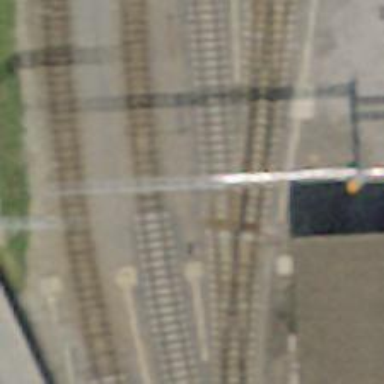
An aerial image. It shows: Narrow-gauge railway yard with electrified tracks featuring contact line.